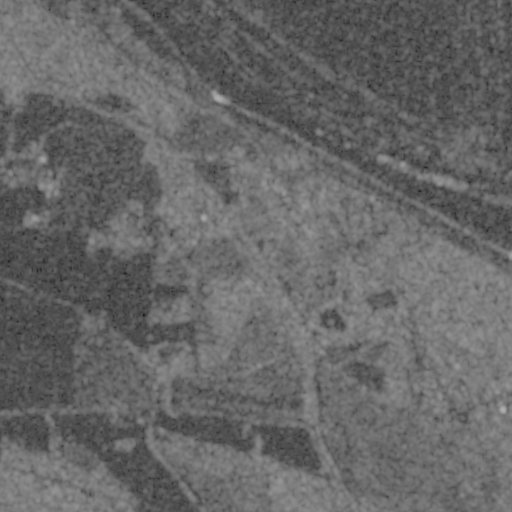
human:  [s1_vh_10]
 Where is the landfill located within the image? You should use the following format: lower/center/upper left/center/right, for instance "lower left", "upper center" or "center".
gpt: The landfill is located in the center of the image.
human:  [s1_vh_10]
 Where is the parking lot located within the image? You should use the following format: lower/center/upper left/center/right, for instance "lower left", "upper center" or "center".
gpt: The parking lot is located in the center right of the image.
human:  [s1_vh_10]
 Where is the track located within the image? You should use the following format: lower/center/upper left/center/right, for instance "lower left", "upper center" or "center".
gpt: There is no track in the image.

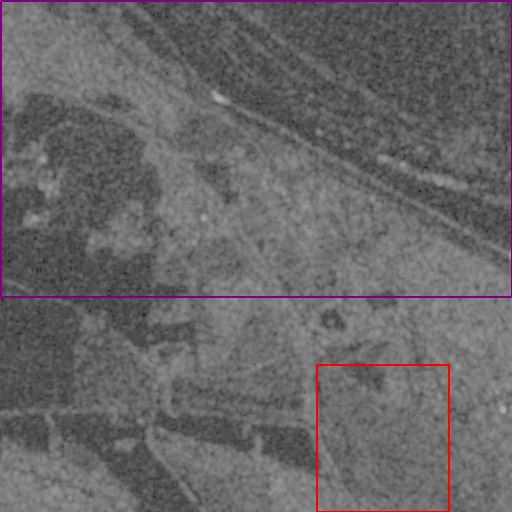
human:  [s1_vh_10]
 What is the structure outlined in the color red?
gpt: The structure outlined in red is a crop field.
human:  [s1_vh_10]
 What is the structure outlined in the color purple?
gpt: The structure outlined in purple is a quarry.
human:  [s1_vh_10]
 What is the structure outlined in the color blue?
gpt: There is no blue outline.